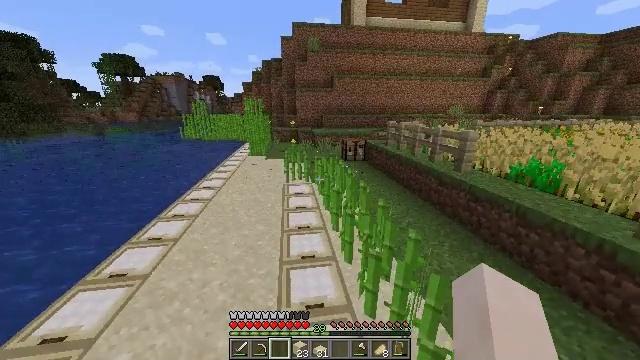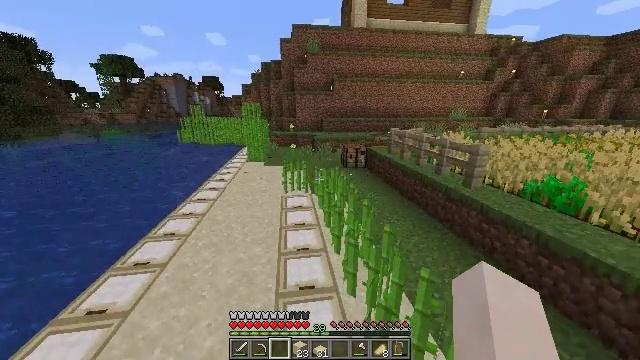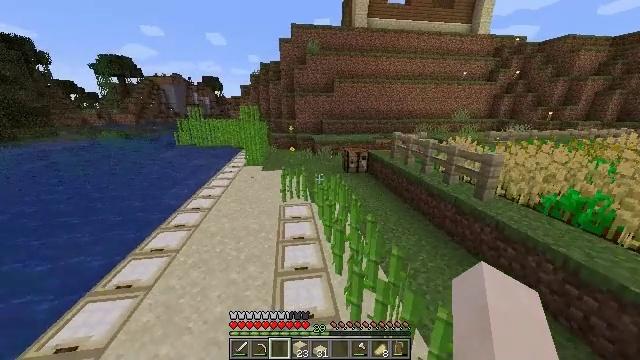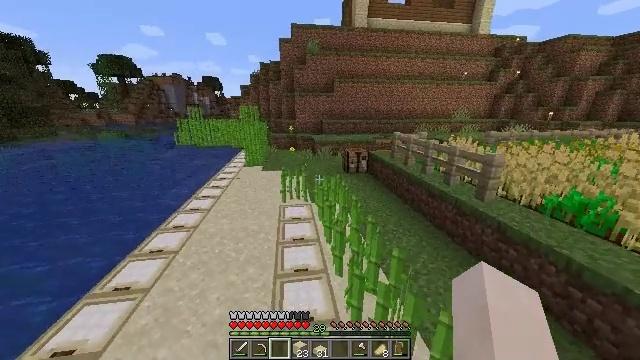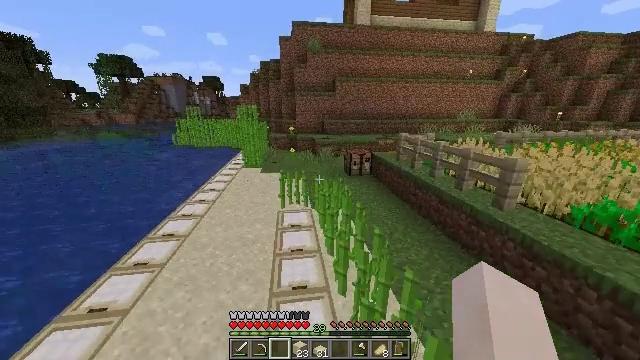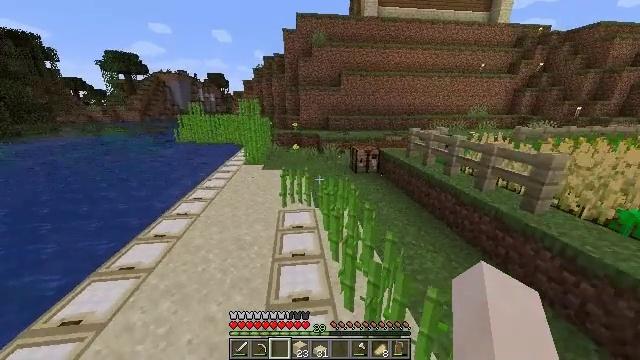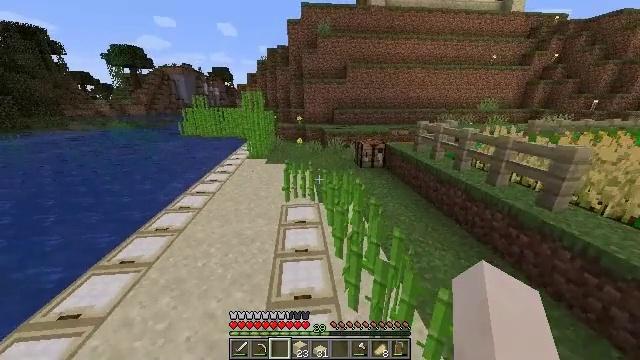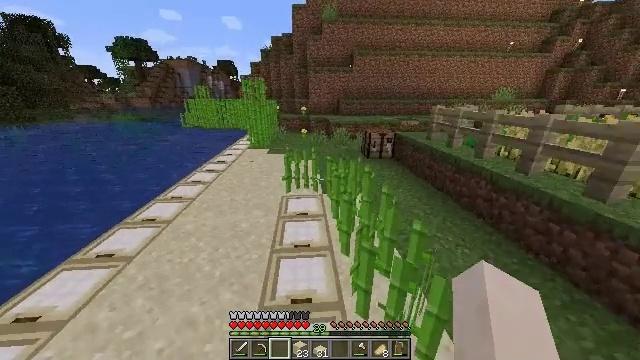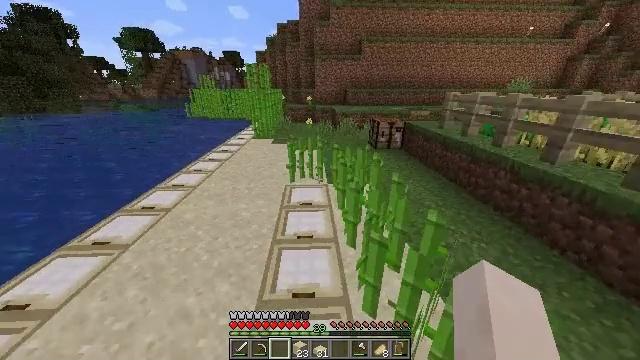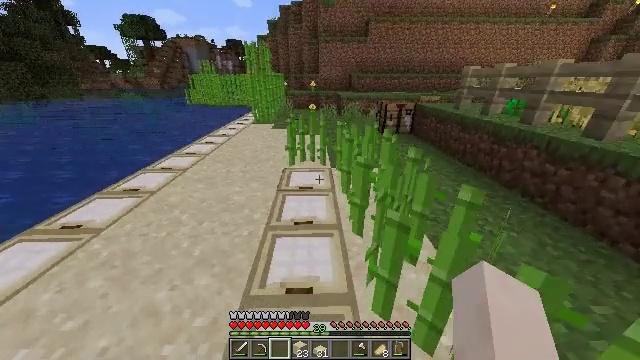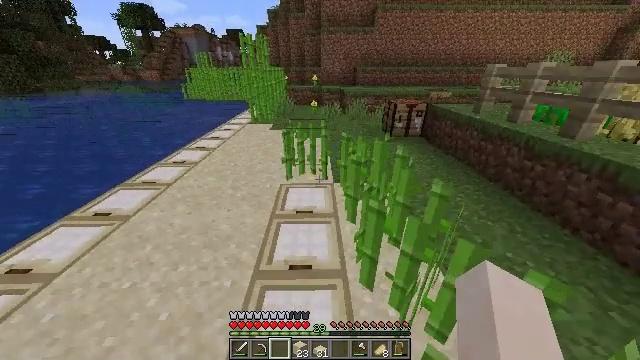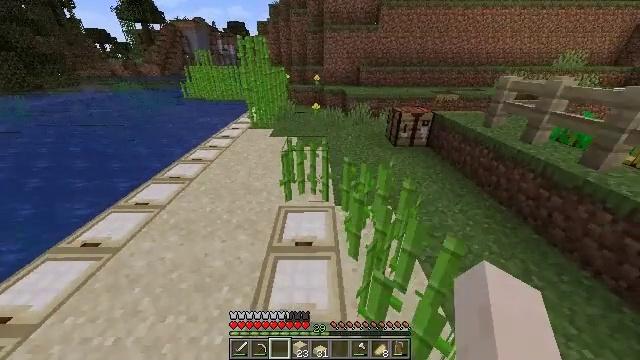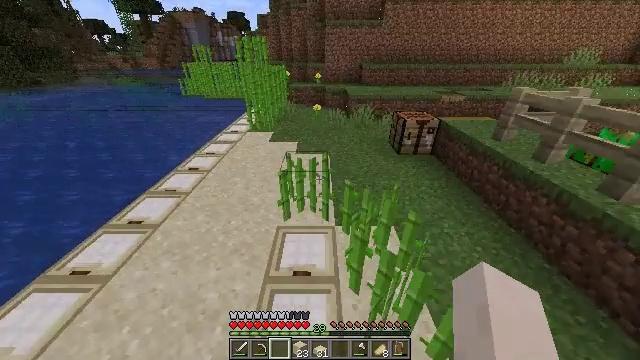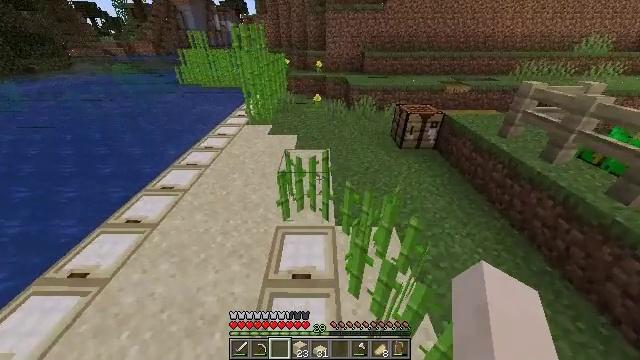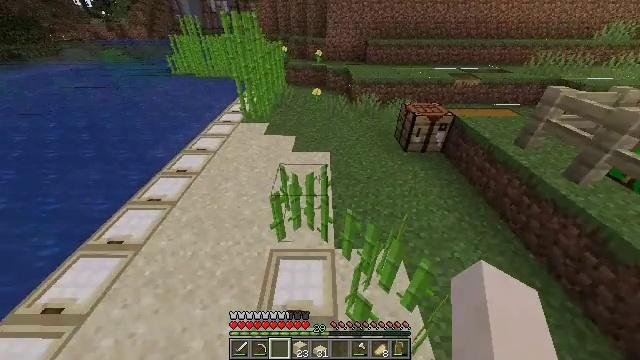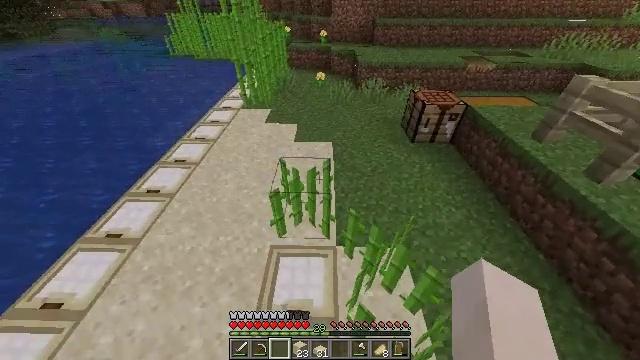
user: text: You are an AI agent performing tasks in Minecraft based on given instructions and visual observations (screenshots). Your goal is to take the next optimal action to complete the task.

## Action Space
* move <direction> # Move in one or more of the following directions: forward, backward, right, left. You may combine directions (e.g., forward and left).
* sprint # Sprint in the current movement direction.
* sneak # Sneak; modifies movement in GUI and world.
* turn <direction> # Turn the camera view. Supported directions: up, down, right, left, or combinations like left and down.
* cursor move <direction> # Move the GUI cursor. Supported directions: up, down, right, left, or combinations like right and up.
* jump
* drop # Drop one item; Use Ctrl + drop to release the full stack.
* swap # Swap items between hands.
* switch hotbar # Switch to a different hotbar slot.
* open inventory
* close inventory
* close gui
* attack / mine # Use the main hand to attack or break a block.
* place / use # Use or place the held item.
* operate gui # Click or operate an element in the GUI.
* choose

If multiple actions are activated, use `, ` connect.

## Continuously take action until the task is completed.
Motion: motion action
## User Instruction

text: Open your crafting interface and craft a birch trapdoor.
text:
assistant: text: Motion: move forward, sprint, jump
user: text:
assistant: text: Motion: move forward, sprint, jump
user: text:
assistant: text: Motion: move forward, sprint, jump
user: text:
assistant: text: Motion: move forward, sprint, jump
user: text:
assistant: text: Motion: move forward, sprint, turn left, jump
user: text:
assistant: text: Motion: move forward, sprint, turn left and down, jump
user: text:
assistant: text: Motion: move forward, sprint, turn left and down, jump
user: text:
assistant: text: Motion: move forward, sprint, turn left and down, jump
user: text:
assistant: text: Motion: move forward, sprint, turn left and down, jump
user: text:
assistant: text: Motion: move forward, sprint, turn down, jump
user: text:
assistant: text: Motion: move forward, sprint, turn down, jump
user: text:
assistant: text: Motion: move forward, sprint, turn down, jump
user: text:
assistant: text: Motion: move forward, sprint, turn down, jump
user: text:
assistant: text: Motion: move forward, sprint, turn down, jump
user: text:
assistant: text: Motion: move forward, sprint, turn left and down
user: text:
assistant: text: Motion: move forward, sprint, turn down
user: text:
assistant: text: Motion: move forward
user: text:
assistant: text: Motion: move forward
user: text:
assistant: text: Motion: move forward, turn right
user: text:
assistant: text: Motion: move forward, turn right and up
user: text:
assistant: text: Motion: move forward, sprint, turn right
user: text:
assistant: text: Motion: move forward, sprint, turn right and up
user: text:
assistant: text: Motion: move forward, sprint, turn right and up
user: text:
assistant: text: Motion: move forward, sprint, turn up
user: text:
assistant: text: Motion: move forward, sprint
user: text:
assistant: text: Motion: move forward, sprint
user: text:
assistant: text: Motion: move forward, turn right and down
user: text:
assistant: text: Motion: move forward
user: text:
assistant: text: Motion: move forward
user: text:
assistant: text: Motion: move forward, turn down, use / place